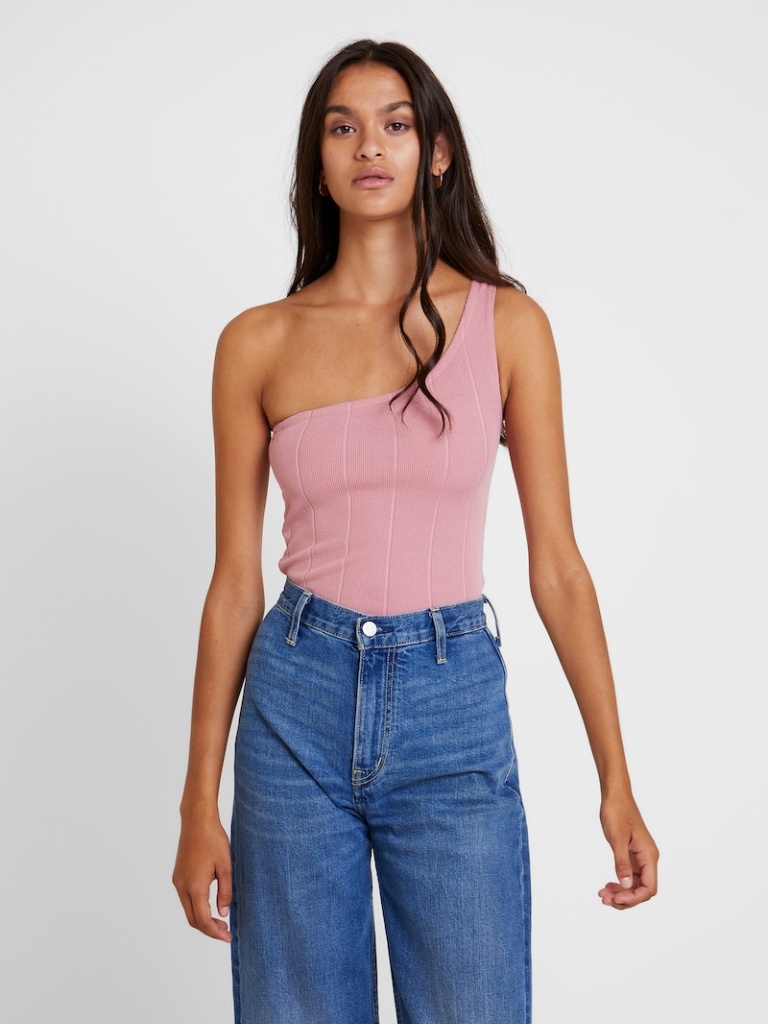
knit tight sleeveless bodysuit length Fully Tucked in one-shoulder bodysuit